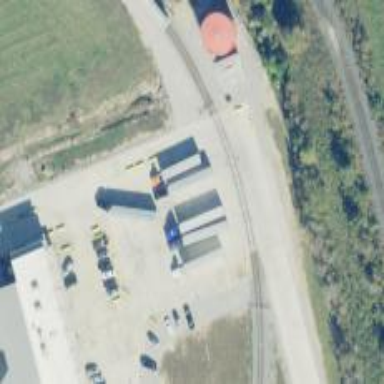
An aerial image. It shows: Rail spur service.